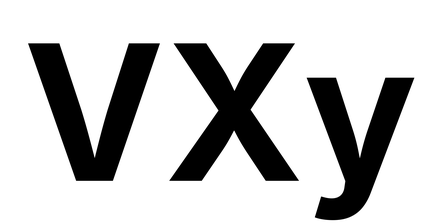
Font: Inter_Bold